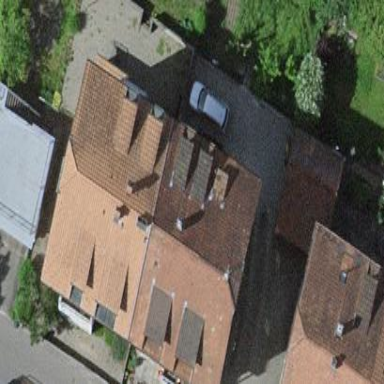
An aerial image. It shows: Half-hipped roof house.